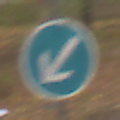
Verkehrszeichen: VorgeschriebeneVorbeifahrtLinks
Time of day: Midday
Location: Outdoor (Nature)
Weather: Overcast
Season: NotSpecified
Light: Natural